Interaction volume radius: 10 \u00c5
Interaction volume height: 35 \u00c5
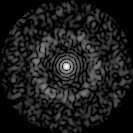
Disorder parameter: 0.8314